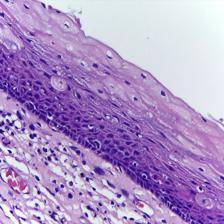
Diagnosis: Normal